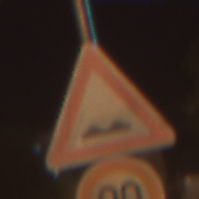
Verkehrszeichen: UnebeneFahrbahn
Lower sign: Geschwindigkeit90
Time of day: Night
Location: Outdoor (Urban)
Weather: PartlyCloudy
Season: NotSpecified
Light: Artificial